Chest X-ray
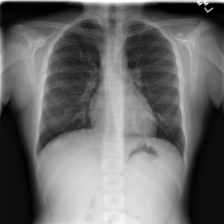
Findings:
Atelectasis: negative
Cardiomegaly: negative
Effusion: negative
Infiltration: negative
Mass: negative
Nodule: negative
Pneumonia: negative
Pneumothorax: negative
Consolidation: negative
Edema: negative
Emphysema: negative
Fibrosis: negative
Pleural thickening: negative
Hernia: negative